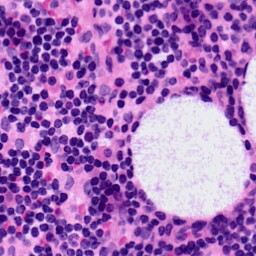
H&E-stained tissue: LymphNode